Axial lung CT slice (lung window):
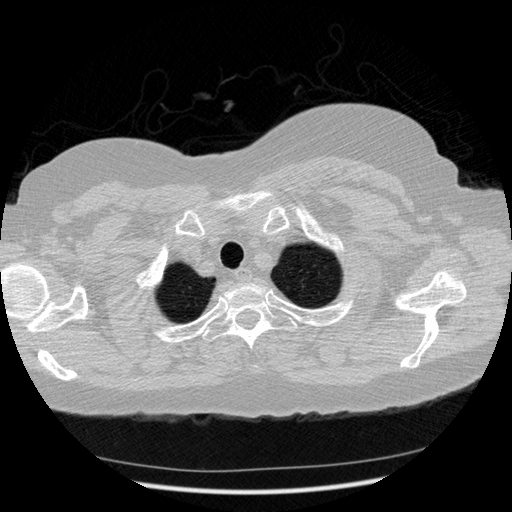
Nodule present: no